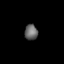
Tissue: lung
Cell type: T cells
Senescence score: 0.1791
Nuclear area (px): 203
Mean DAPI intensity: 100.458